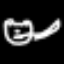
Label: frog